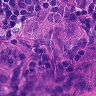
Metastatic tissue present: yes